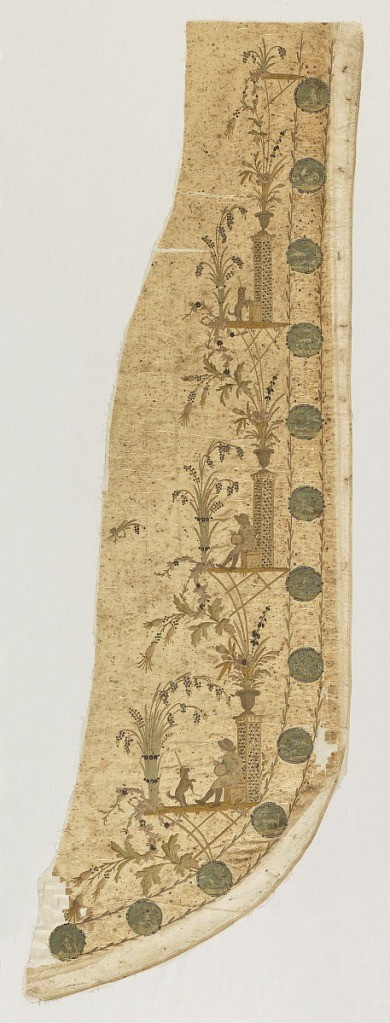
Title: Fragment
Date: late 18th–early 19th century
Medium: silk on silk, spangles Technique: embroidered on satin weave
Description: Ivory silk panel with curving hem embroidered with silk and spangles showing design of three terraces supporting a man and his dog, floral sprays and a column topped by a vase with flowers. Along the edge are thirteen medallions featuring birds and animals.